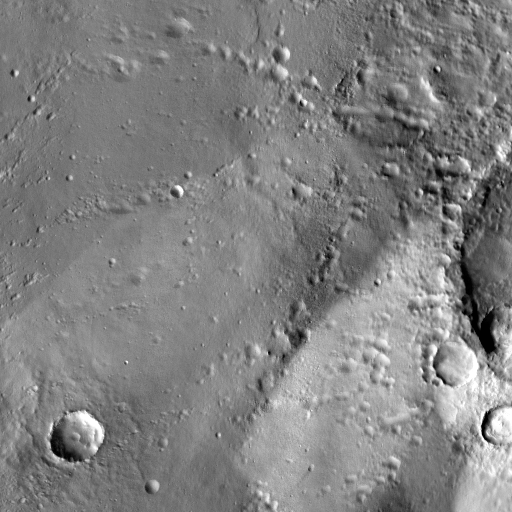
Crater classes present: Background, Other, Layered, Buried, Secondary